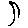
Label: moon